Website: home-depot
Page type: customer-info-address
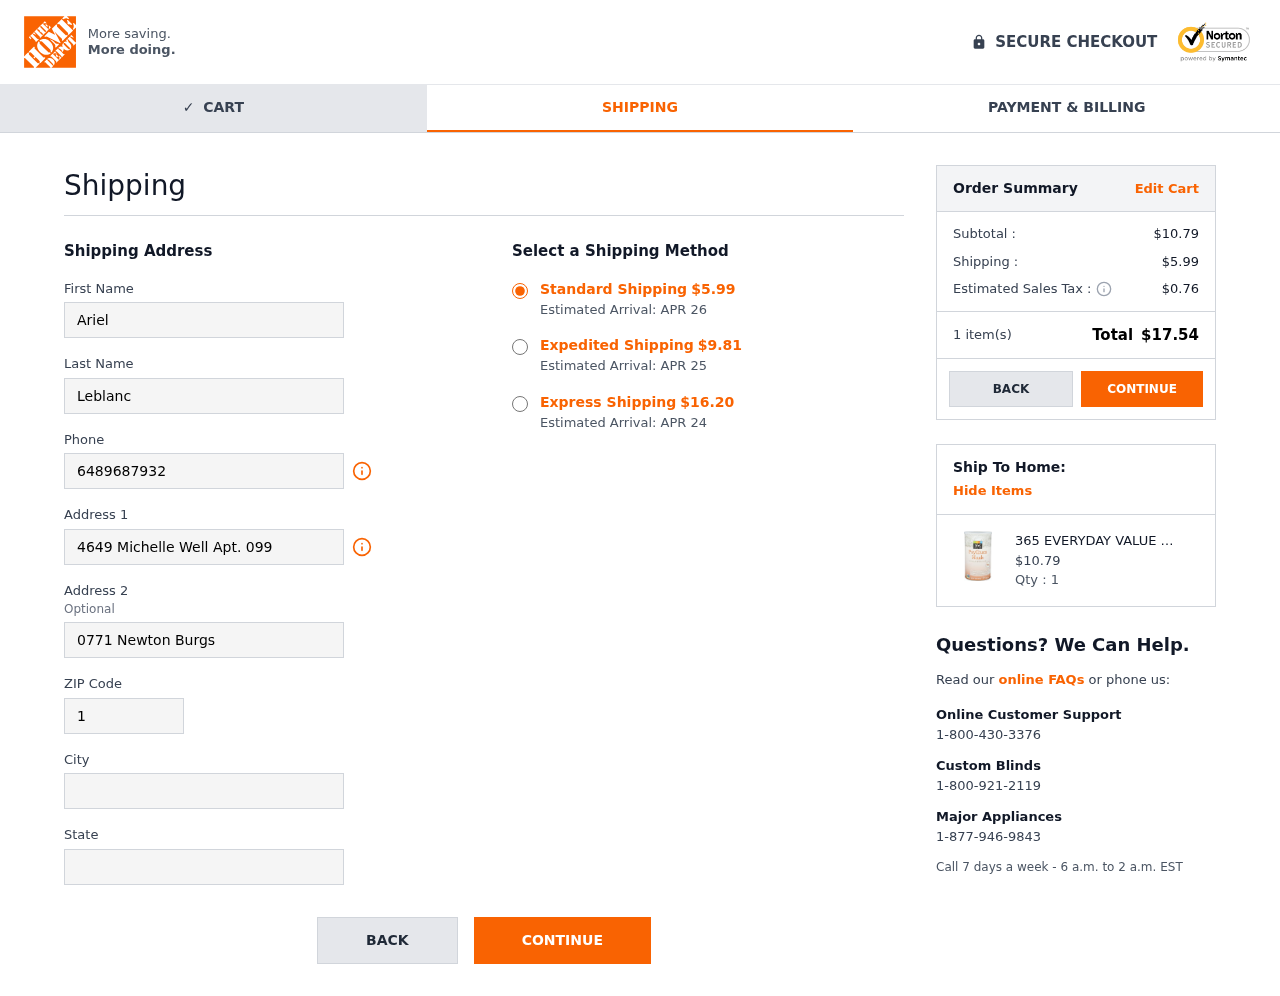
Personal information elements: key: PII_CITY
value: Lake Jennifer
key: PII_FIRSTNAME
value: Ariel
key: PII_LASTNAME
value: Leblanc
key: PII_PHONE
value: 6489687932
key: PII_POSTCODE
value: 13182
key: PII_STATE
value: Indiana
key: PII_STREET
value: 4649 Michelle Well Apt. 099
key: PII_STREET2
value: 0771 Newton Burgs
Product elements: key: PRODUCT1_NAME
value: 365 EVERYDAY VALUE Psyllium Powder Husk, 12 OZ
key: PRODUCT1_PRICE
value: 10.79
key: PRODUCT1_QUANTITY
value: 1
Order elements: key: ORDER_SHIPPING_COST
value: $5.99
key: ORDER_DELIVERY_DATE
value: Estimated Arrival: APR 26
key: ORDER_SHIPPING_COST_EXPEDITED
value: $9.81
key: ORDER_DELIVERY_DATE_EXPEDITED
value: Estimated Arrival: APR 25
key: ORDER_SHIPPING_COST_EXPRESS
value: $16.20
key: ORDER_DELIVERY_DATE_EXPRESS
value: Estimated Arrival: APR 24
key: ORDER_SUBTOTAL
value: $10.79
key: ORDER_TAX
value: $0.76
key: ORDER_NUM_ITEMS
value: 1 item(s)
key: ORDER_TOTAL
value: $17.54